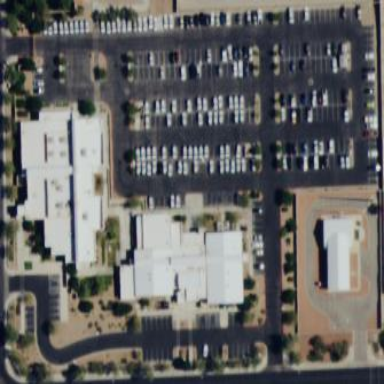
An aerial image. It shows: Police building.